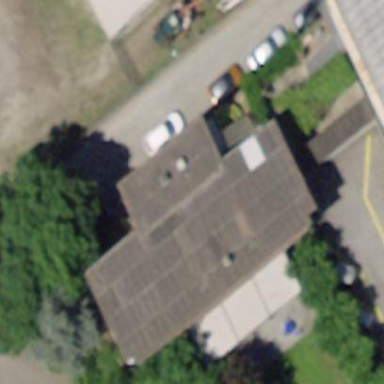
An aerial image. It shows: Building.